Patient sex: M
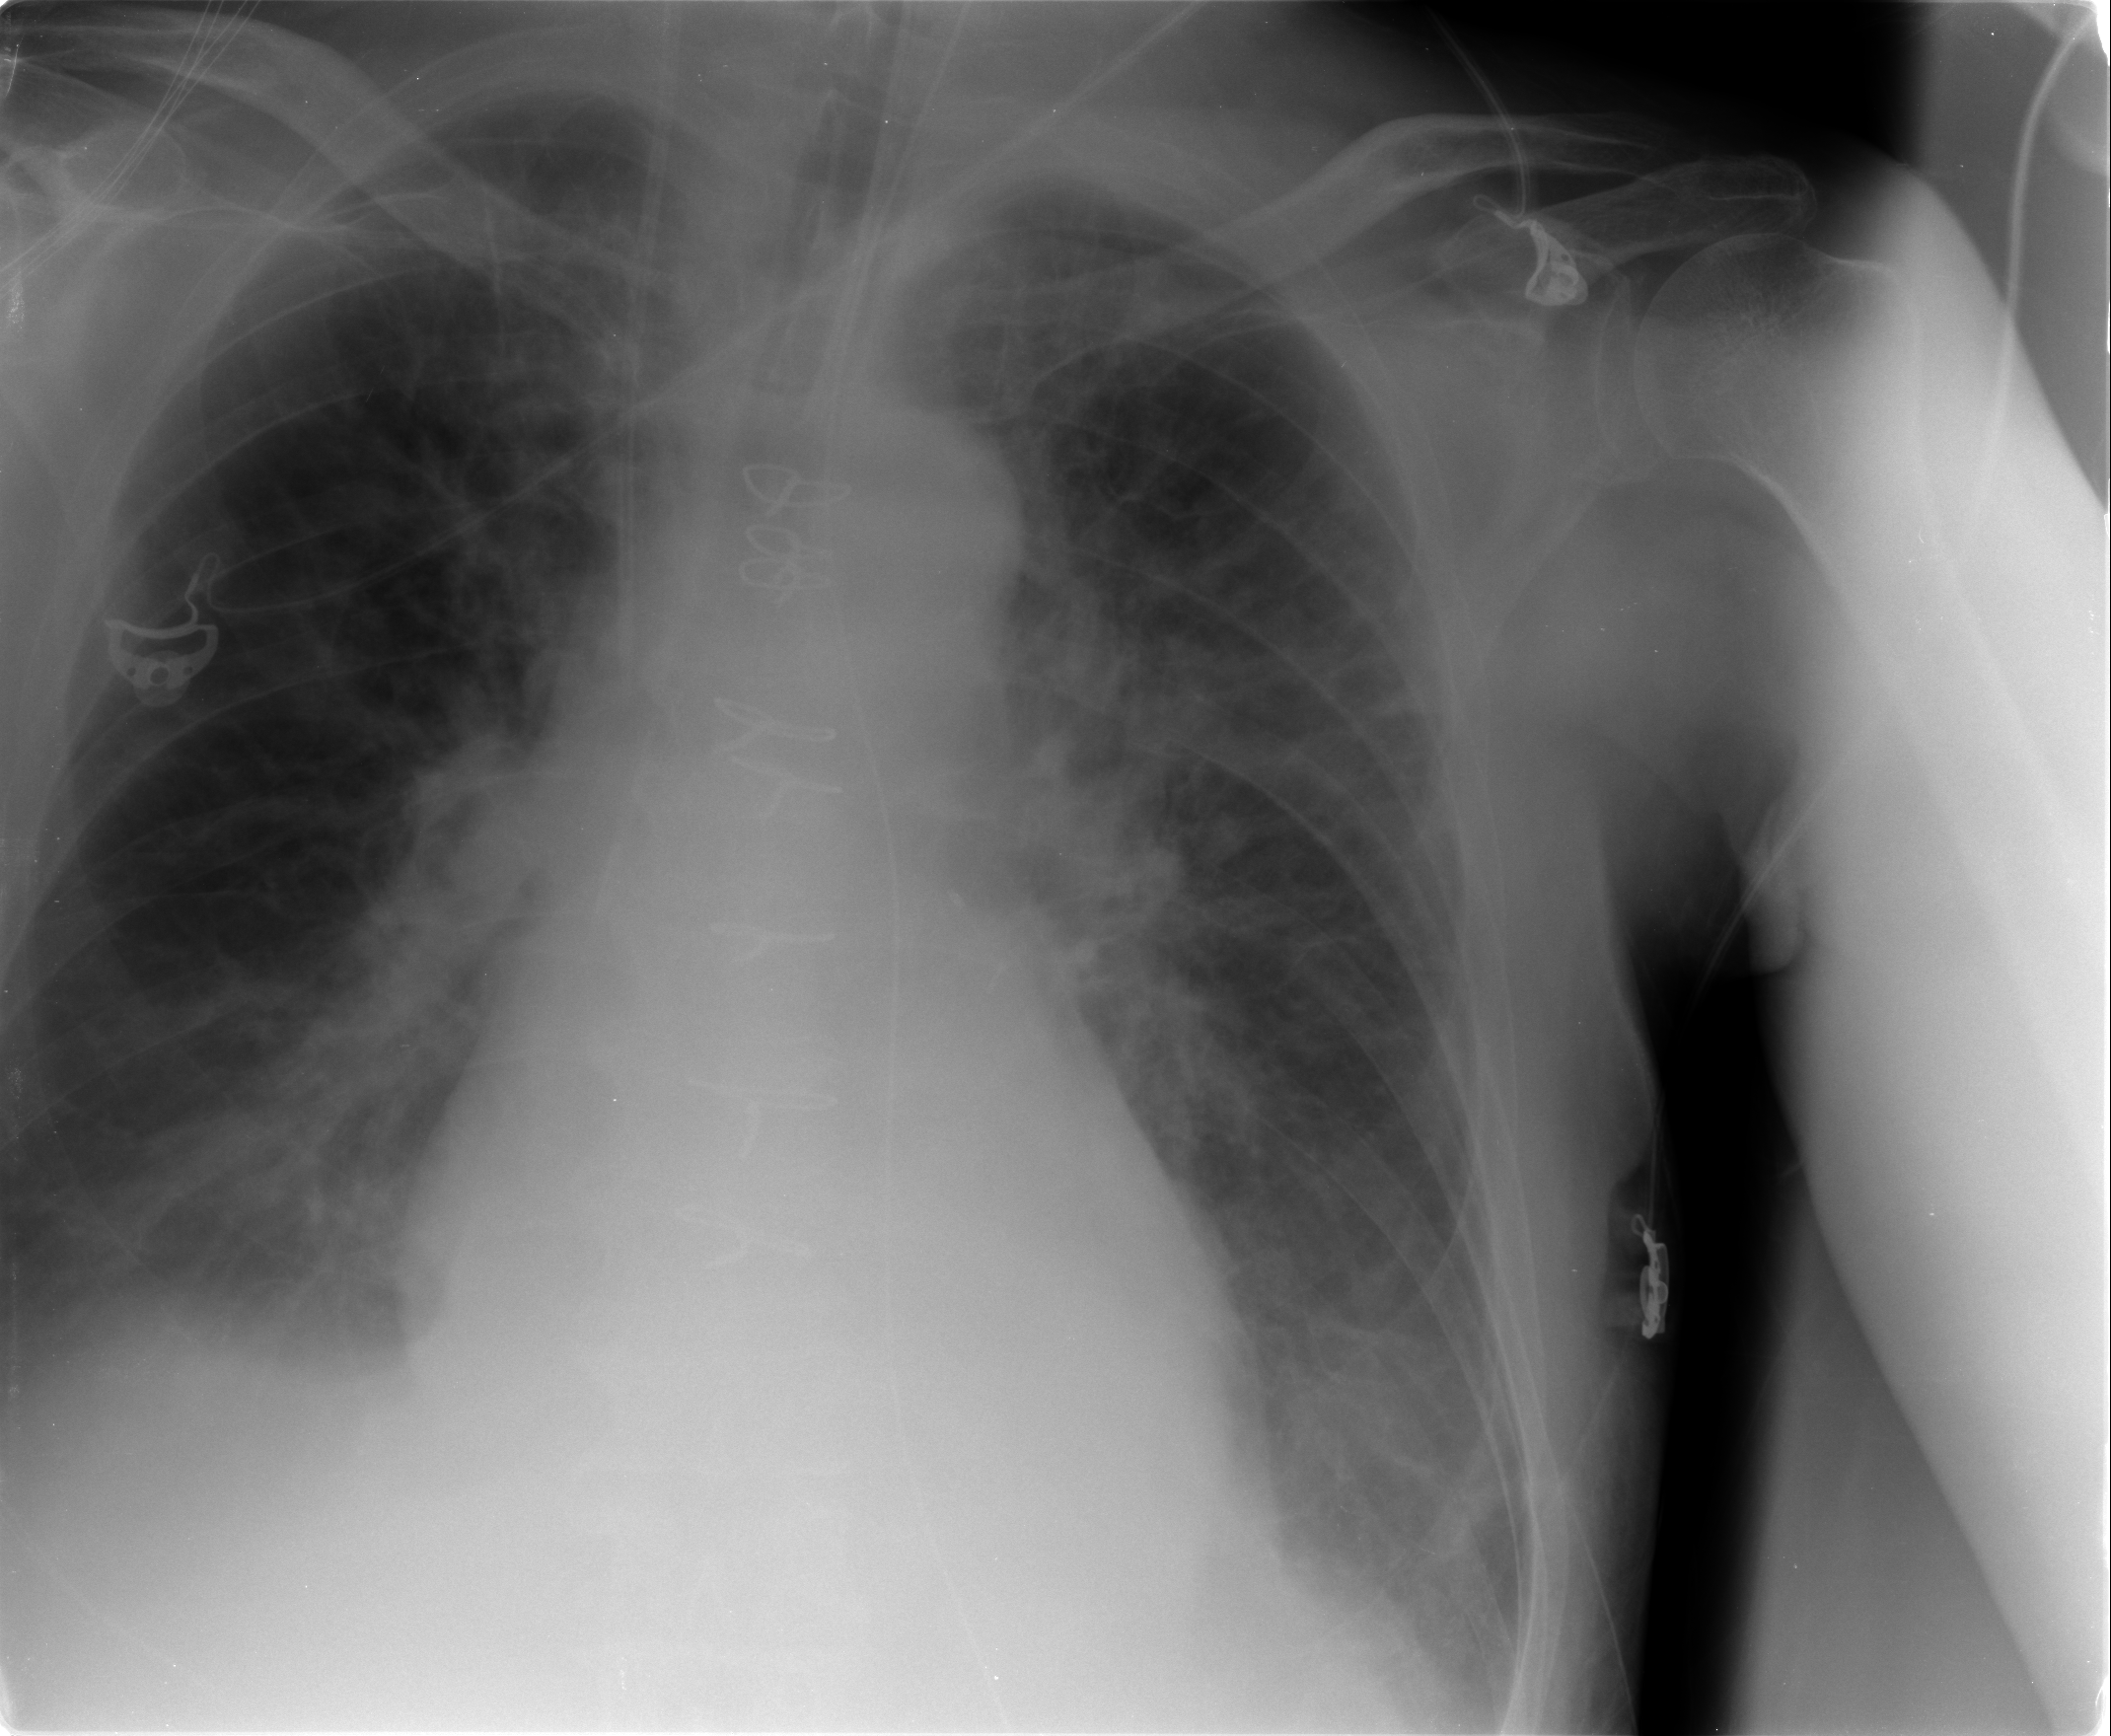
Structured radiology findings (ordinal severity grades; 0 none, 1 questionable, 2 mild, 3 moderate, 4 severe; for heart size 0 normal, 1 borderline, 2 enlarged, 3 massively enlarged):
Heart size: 0
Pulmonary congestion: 2
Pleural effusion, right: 2
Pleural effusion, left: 2
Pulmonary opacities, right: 0
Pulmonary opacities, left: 0
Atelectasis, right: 2
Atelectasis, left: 2